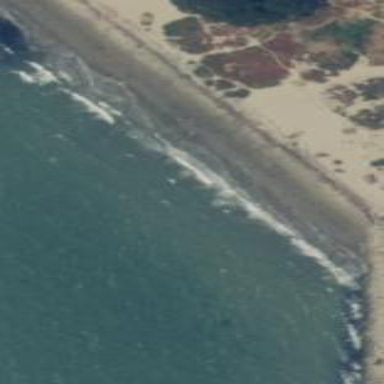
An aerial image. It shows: Sandy beach with natural surface.